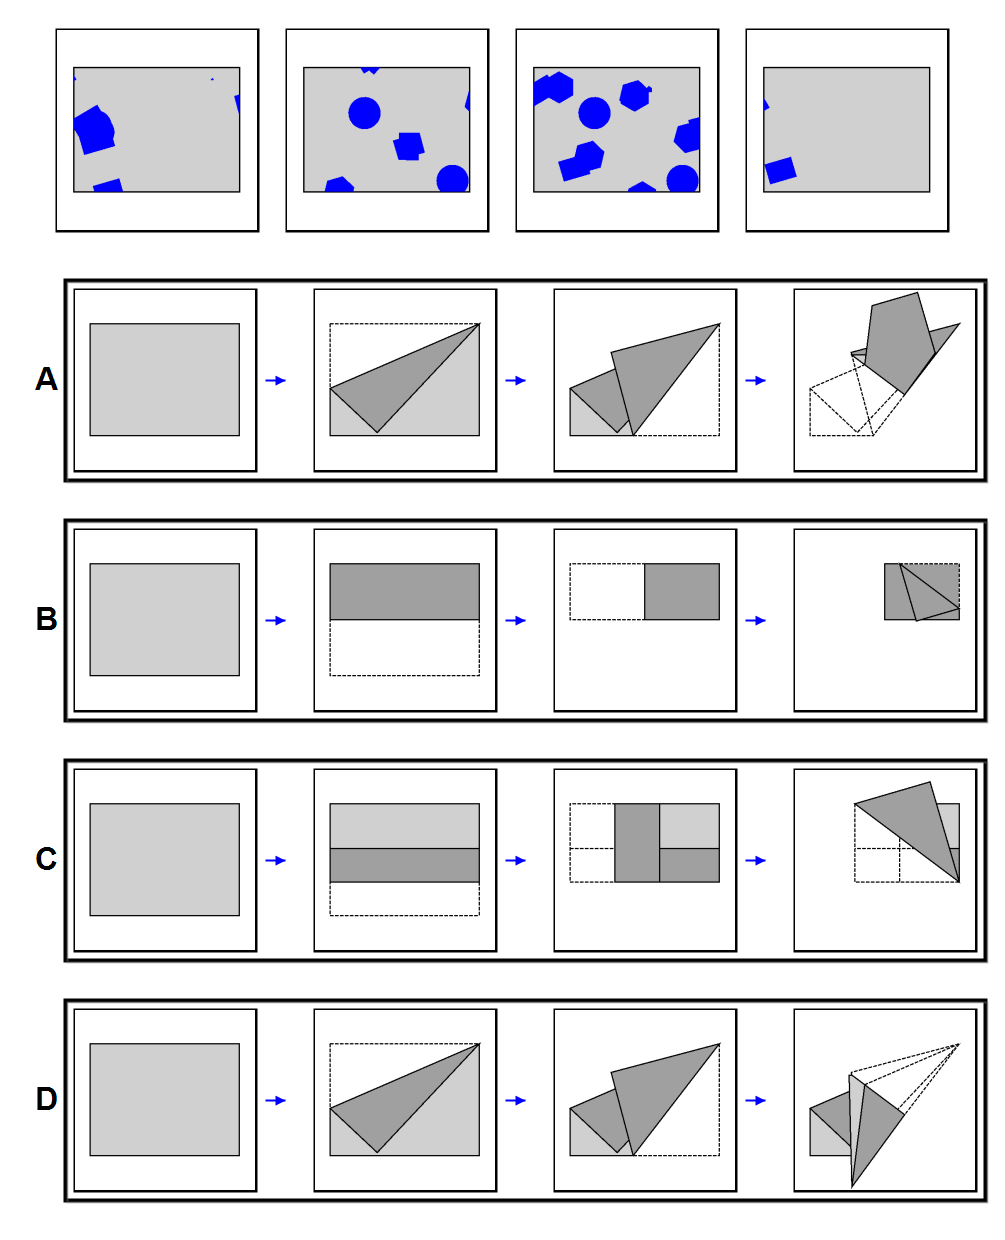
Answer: A